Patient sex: F
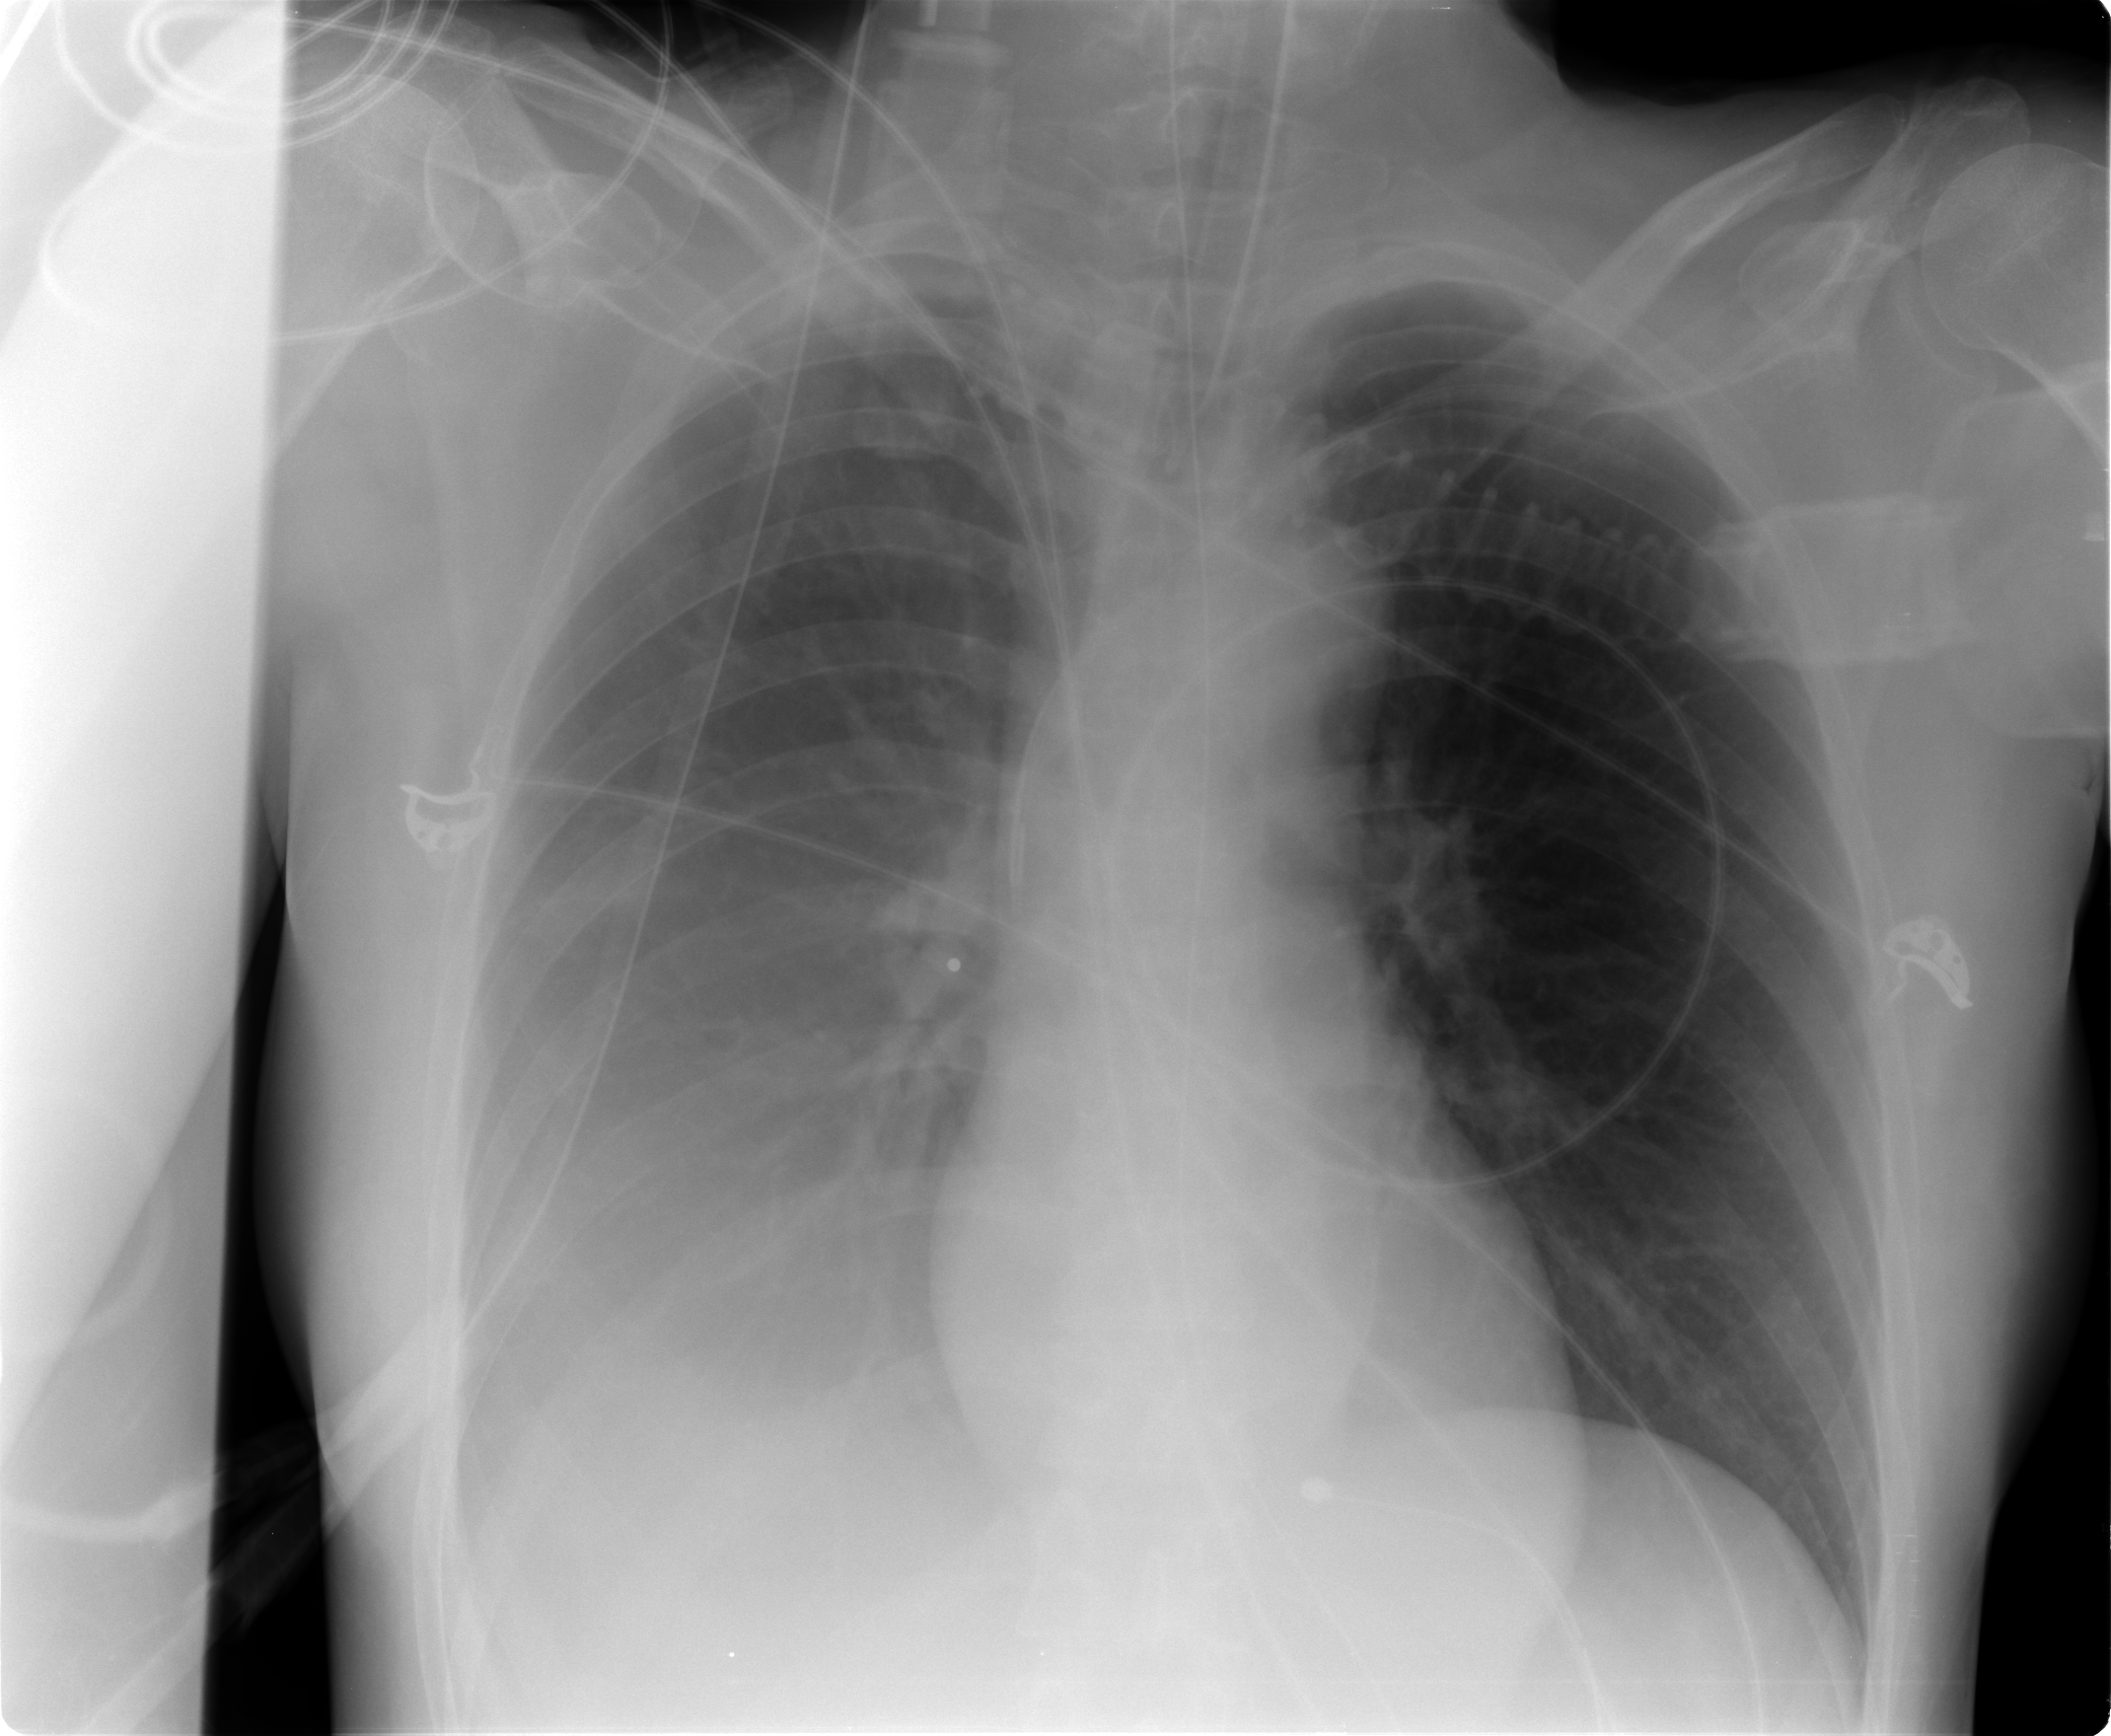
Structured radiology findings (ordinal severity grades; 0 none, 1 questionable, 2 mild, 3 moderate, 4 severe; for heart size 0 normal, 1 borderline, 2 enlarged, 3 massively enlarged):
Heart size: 0
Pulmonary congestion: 0
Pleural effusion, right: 3
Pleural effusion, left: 0
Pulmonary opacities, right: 0
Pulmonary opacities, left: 0
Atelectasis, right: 1
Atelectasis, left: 0